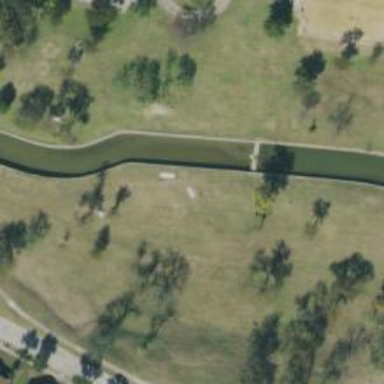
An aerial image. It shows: Disc golf tee area.